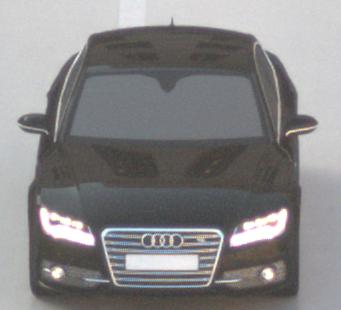
Make: Audi
Model: S7 Sportback cod
Detailed model: S7 (4G) Sportback
Model produced from: 2012/06
Model produced until: 2014/05
Doors: 5
Color: black
Road condition: wet road
Daytime: sunrise or sunset
Contrast: low contrast